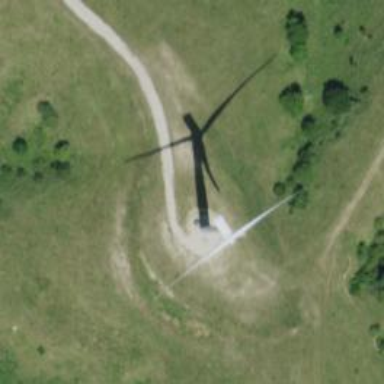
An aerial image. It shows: Wind turbine generator that utilizes wind as its source for generating electricity. It is of the horizontal axis type.